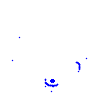
Particle: pion